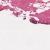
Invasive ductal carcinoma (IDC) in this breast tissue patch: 0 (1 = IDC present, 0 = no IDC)